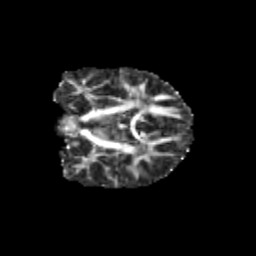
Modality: FA
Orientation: coronal
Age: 11
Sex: male
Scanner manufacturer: siemens
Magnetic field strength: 3 T
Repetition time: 3.8 s
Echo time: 0.07 s